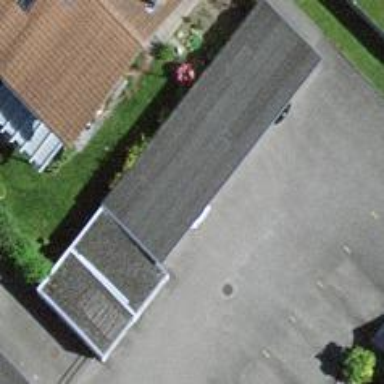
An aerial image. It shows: Garage.